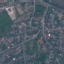
Label: Residential